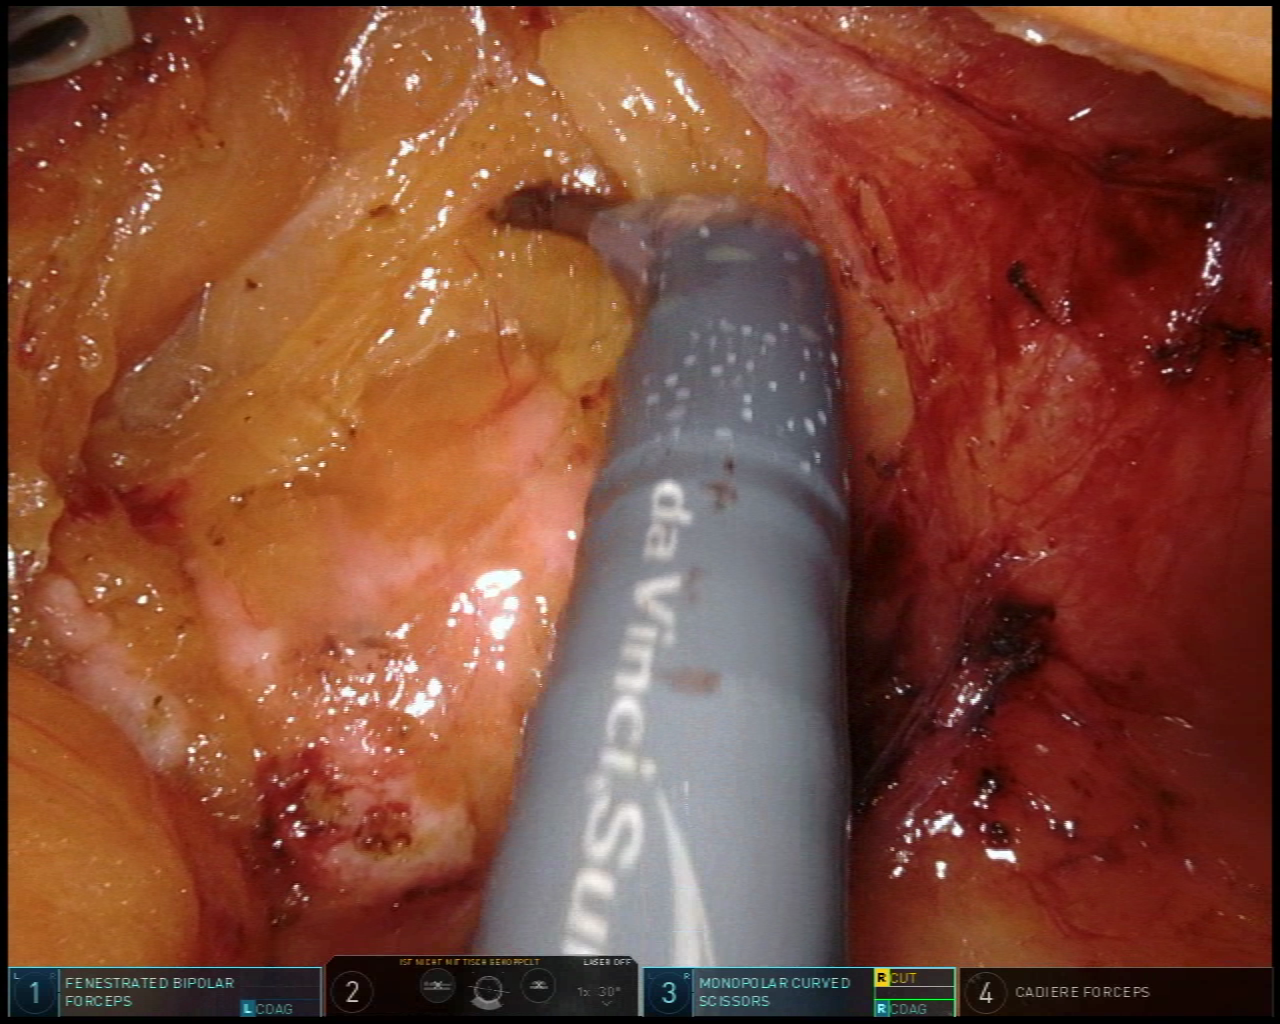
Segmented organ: pancreas
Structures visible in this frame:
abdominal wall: no
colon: no
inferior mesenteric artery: no
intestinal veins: no
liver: no
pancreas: yes
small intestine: no
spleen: no
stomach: no
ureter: no
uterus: no
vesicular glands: no